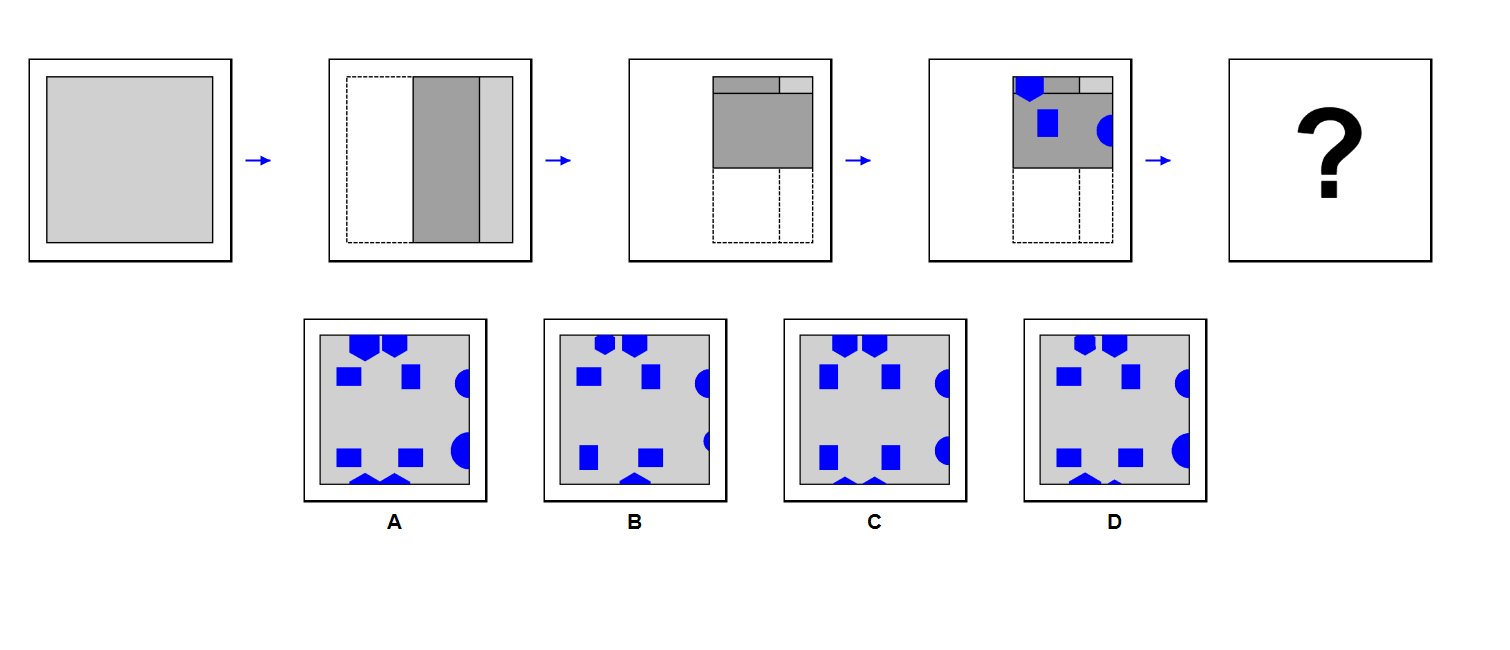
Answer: C